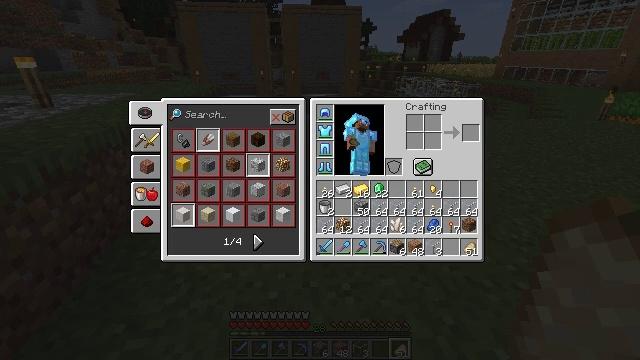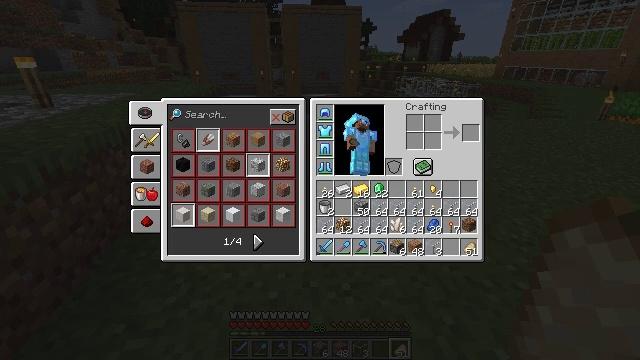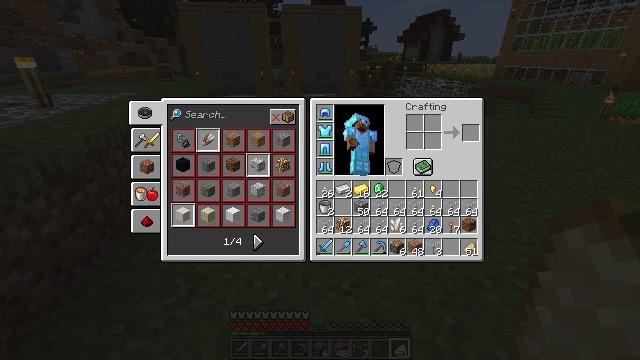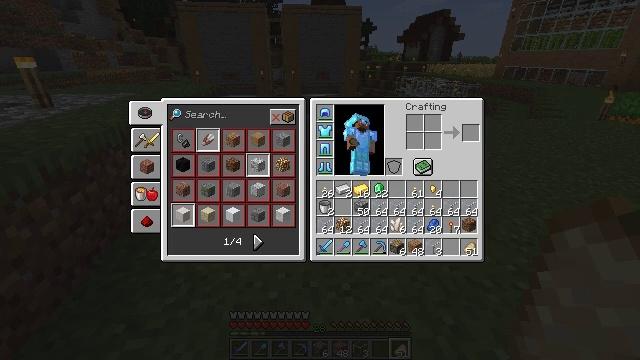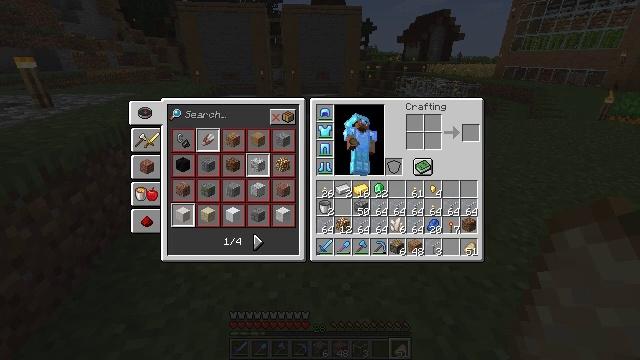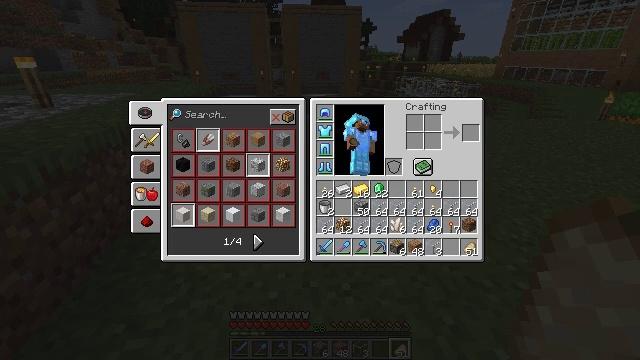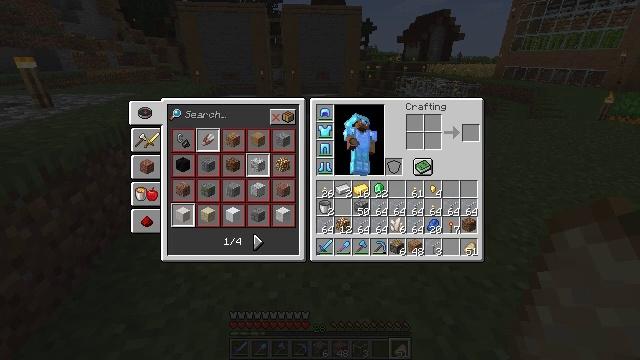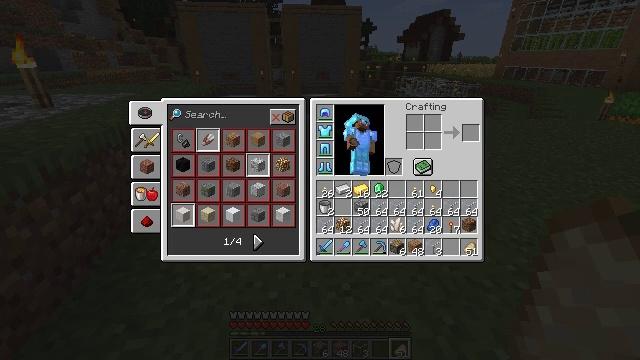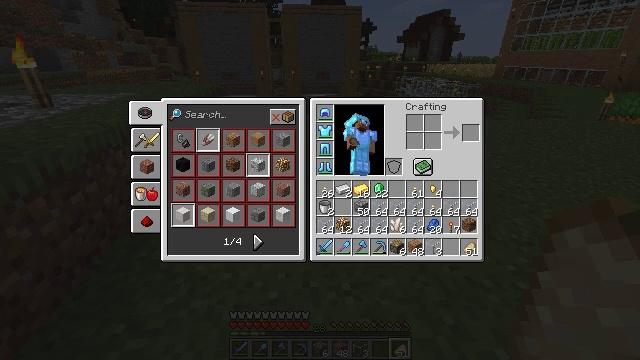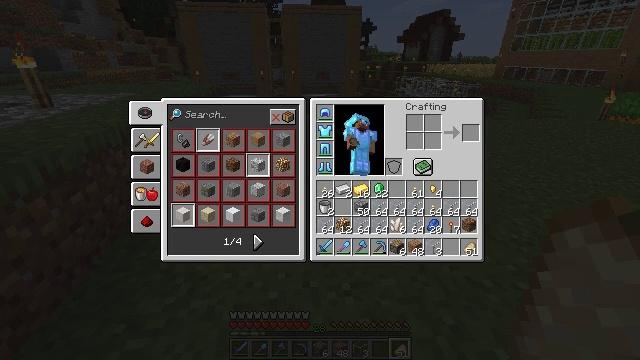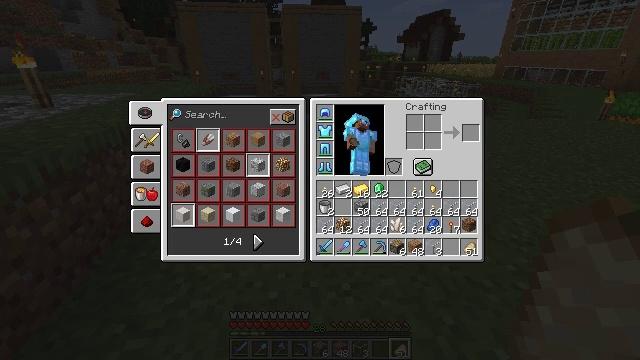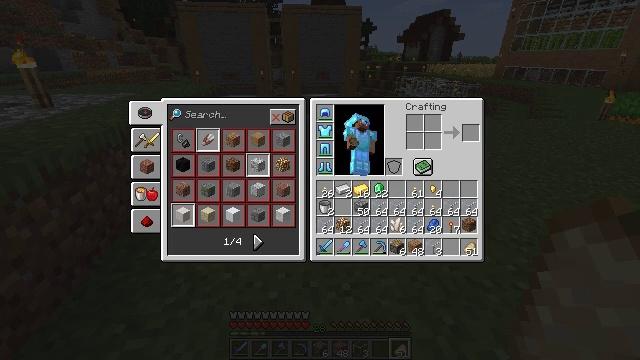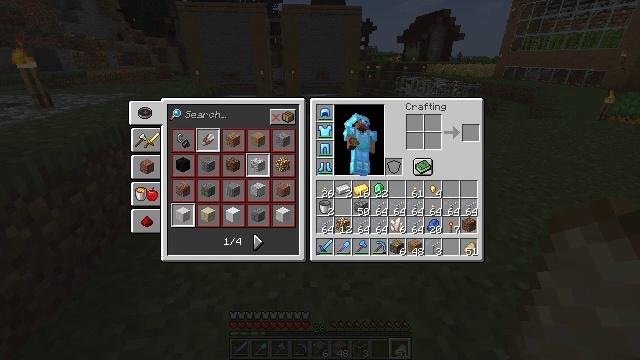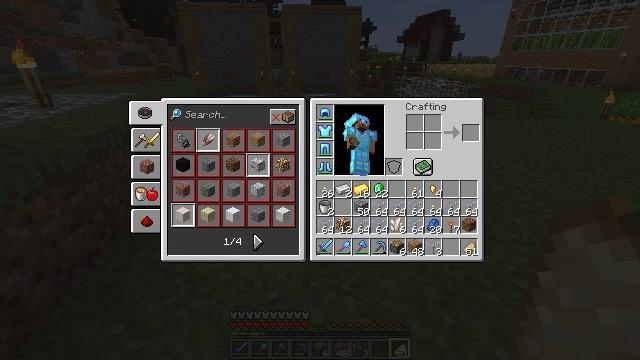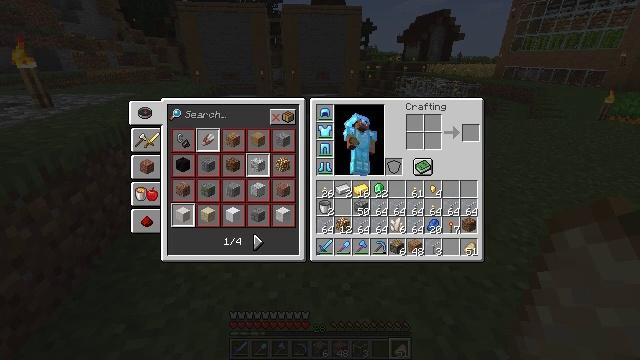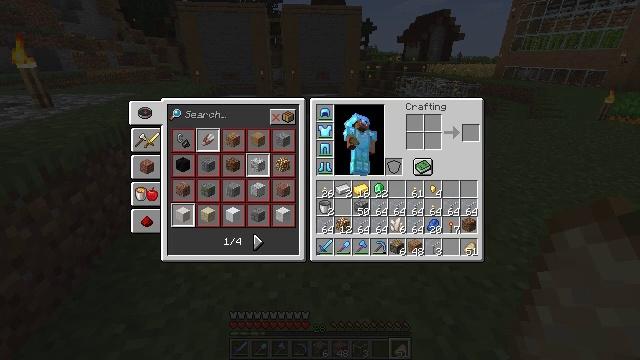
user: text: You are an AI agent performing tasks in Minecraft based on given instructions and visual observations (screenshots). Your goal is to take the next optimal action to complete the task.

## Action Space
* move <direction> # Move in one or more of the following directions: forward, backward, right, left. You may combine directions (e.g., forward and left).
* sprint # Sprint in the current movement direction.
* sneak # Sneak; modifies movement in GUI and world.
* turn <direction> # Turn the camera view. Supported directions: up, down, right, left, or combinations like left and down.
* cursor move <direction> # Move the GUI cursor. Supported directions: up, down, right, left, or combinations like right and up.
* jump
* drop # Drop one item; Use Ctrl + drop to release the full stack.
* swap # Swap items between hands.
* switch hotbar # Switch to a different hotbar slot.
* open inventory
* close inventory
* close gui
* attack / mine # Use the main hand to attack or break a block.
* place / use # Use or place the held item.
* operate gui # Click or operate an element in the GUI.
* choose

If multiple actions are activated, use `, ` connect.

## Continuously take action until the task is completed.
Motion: motion action
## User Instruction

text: Interact with the crafting table for redstone.
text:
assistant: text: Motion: no_op
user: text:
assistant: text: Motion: no_op
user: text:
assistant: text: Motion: no_op
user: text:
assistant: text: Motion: no_op
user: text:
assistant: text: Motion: no_op
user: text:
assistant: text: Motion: no_op
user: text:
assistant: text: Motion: no_op
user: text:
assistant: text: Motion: no_op
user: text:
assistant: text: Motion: no_op
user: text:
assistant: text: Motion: no_op
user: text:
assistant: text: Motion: no_op
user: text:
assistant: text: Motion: no_op
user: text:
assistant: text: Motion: no_op
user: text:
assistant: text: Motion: no_op
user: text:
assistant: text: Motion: no_op
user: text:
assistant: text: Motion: no_op
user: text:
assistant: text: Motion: no_op
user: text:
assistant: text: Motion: no_op
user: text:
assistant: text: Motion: no_op
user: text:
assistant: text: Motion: no_op
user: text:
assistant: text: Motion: no_op
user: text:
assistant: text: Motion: no_op
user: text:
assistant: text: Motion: no_op
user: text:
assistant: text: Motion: no_op
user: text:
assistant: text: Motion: no_op
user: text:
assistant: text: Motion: no_op
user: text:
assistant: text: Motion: no_op
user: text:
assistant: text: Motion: no_op
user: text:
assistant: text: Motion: no_op
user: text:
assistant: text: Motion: no_op